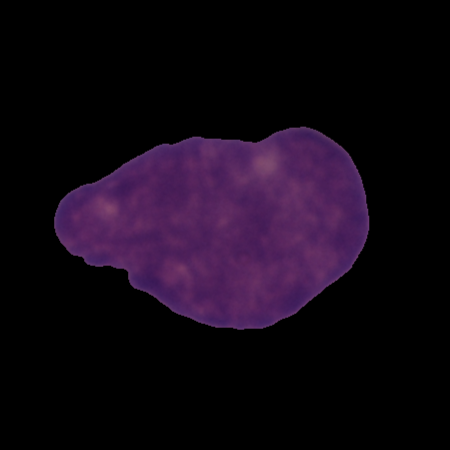
Label: cancer